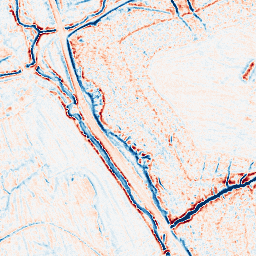
Category: edge_preserving
Decomposition family: bilateral
Decomposition parameters: d: 9
sigma_color: 150
sigma_space: 150
Upsampling method: sinc_hamming
Upsampling parameters: scale: 4
kernel_size: 16
Upsampling scale: 4